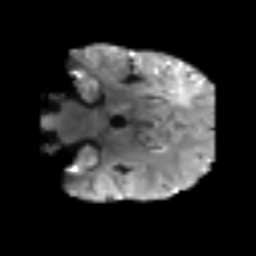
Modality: T2w
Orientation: coronal
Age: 56
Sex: male
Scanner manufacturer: siemens
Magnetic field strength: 3 T
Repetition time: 5.6 s
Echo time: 0.082 s